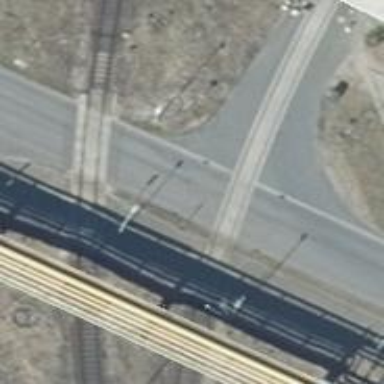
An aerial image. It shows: Railway level crossing.